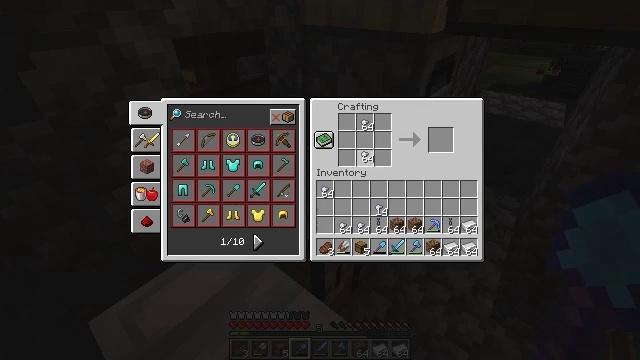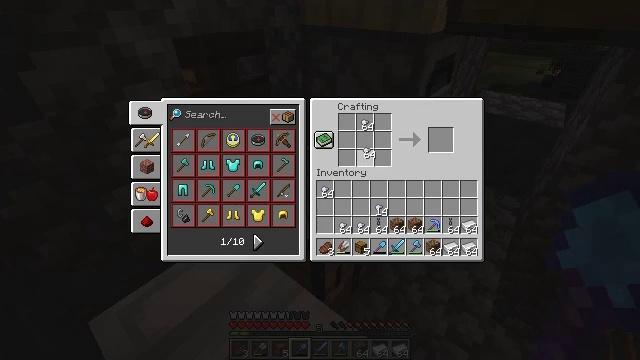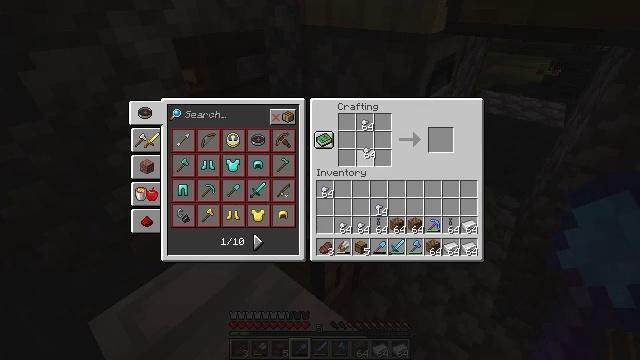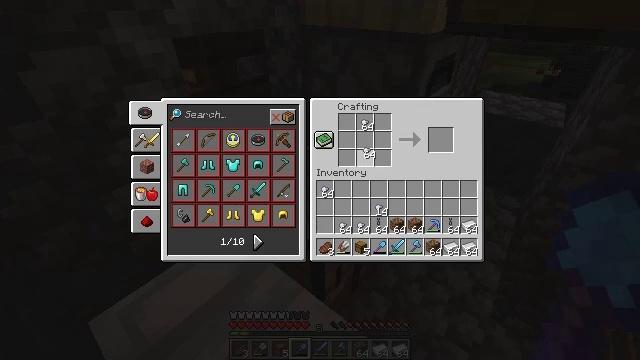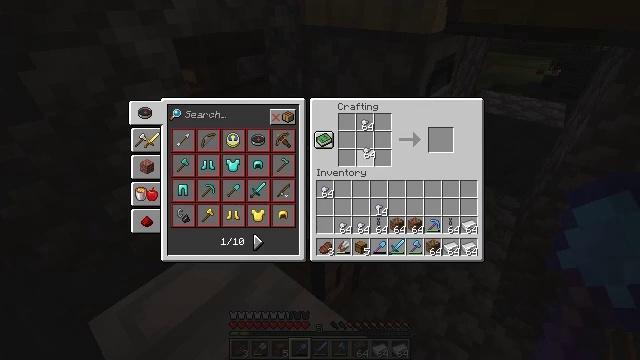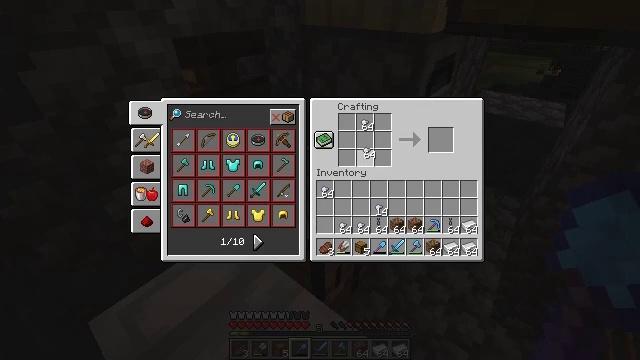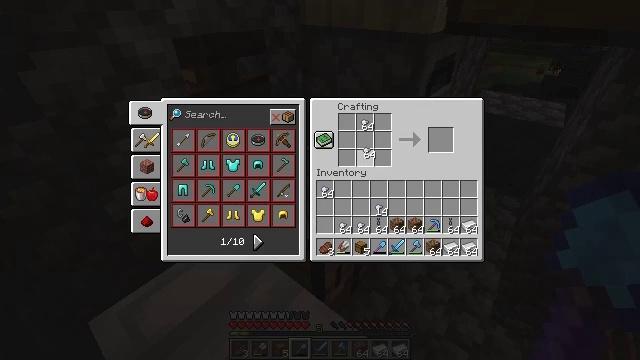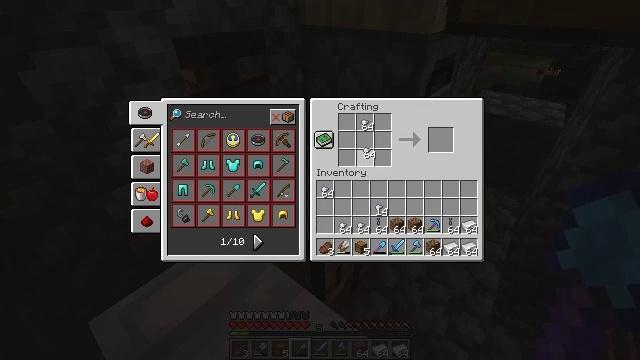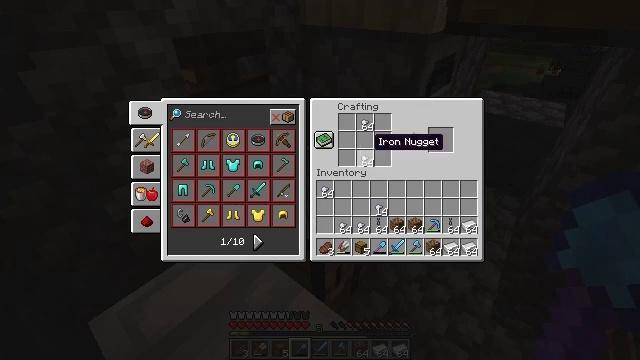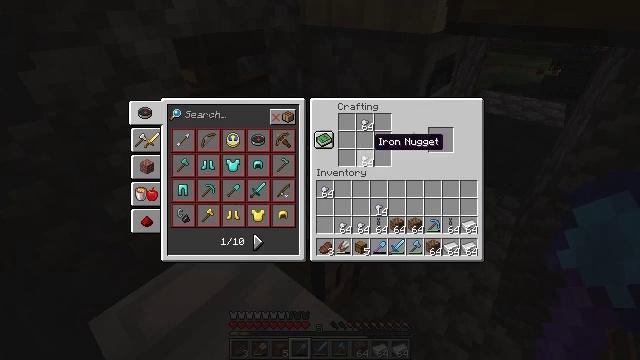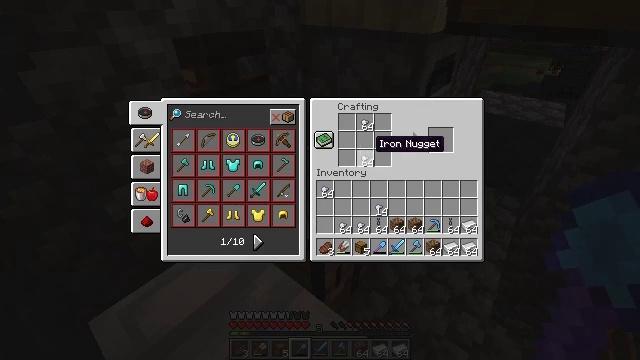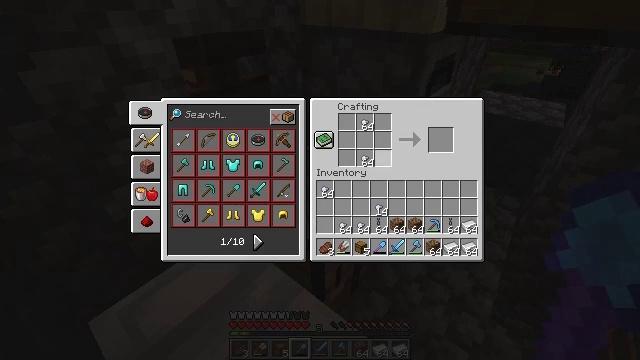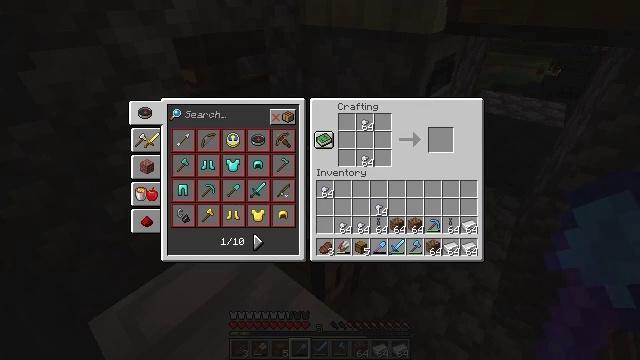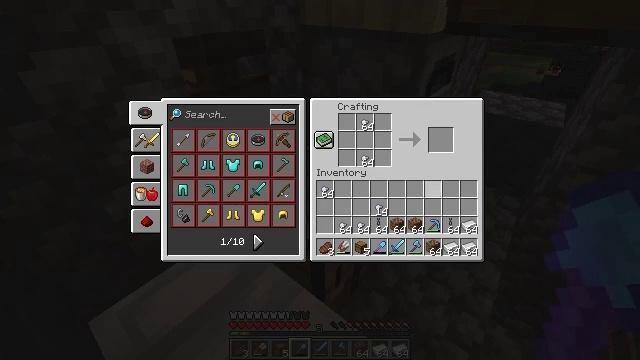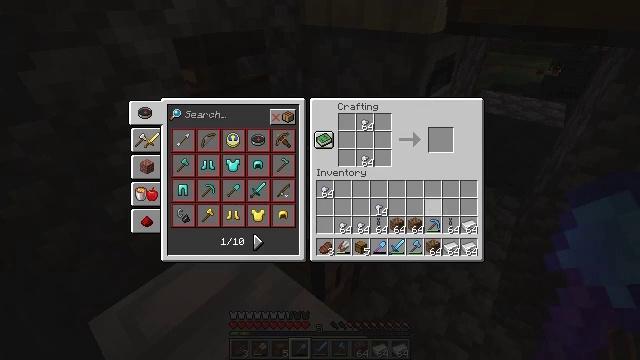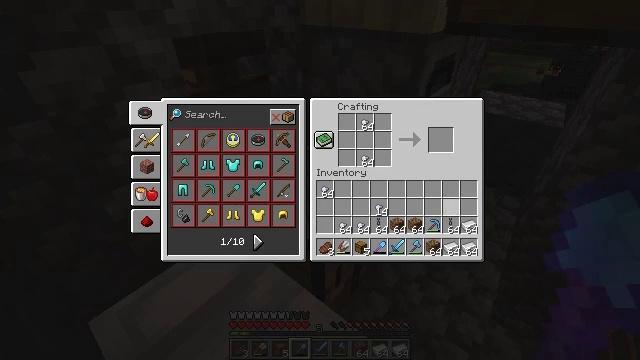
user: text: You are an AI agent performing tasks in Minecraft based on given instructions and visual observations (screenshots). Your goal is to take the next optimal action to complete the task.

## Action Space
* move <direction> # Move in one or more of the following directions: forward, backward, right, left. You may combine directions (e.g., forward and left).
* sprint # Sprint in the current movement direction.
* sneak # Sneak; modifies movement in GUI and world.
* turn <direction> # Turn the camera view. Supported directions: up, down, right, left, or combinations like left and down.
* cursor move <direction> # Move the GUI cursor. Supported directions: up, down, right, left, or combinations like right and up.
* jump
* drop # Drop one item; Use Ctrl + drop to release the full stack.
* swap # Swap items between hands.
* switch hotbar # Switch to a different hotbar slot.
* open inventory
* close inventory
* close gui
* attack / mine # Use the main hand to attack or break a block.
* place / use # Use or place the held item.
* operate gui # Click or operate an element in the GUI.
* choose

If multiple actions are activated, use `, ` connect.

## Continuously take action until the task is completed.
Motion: motion action
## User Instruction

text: Combine iron materials to craft a chain.
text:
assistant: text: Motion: no_op
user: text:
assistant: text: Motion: no_op
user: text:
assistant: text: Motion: no_op
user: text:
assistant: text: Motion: no_op
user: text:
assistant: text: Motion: operate gui
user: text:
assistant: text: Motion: operate gui
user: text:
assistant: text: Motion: operate gui
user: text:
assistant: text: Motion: no_op
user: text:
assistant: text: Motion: no_op
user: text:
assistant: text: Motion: no_op
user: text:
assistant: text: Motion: cursor move right and down
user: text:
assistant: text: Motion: cursor move right and down
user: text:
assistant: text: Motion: cursor move right and down
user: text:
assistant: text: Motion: cursor move right and down
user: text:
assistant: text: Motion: cursor move down
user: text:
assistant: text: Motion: no_op
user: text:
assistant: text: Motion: no_op
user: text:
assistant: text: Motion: no_op
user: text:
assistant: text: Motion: no_op
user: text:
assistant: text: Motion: no_op
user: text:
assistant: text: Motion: no_op
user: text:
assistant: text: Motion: no_op
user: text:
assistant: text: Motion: no_op
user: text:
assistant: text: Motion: no_op
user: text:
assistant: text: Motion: no_op
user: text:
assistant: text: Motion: operate gui
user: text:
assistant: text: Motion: operate gui
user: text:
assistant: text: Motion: cursor move left and up
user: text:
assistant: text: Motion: cursor move left and up
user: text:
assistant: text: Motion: cursor move left and up